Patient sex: M
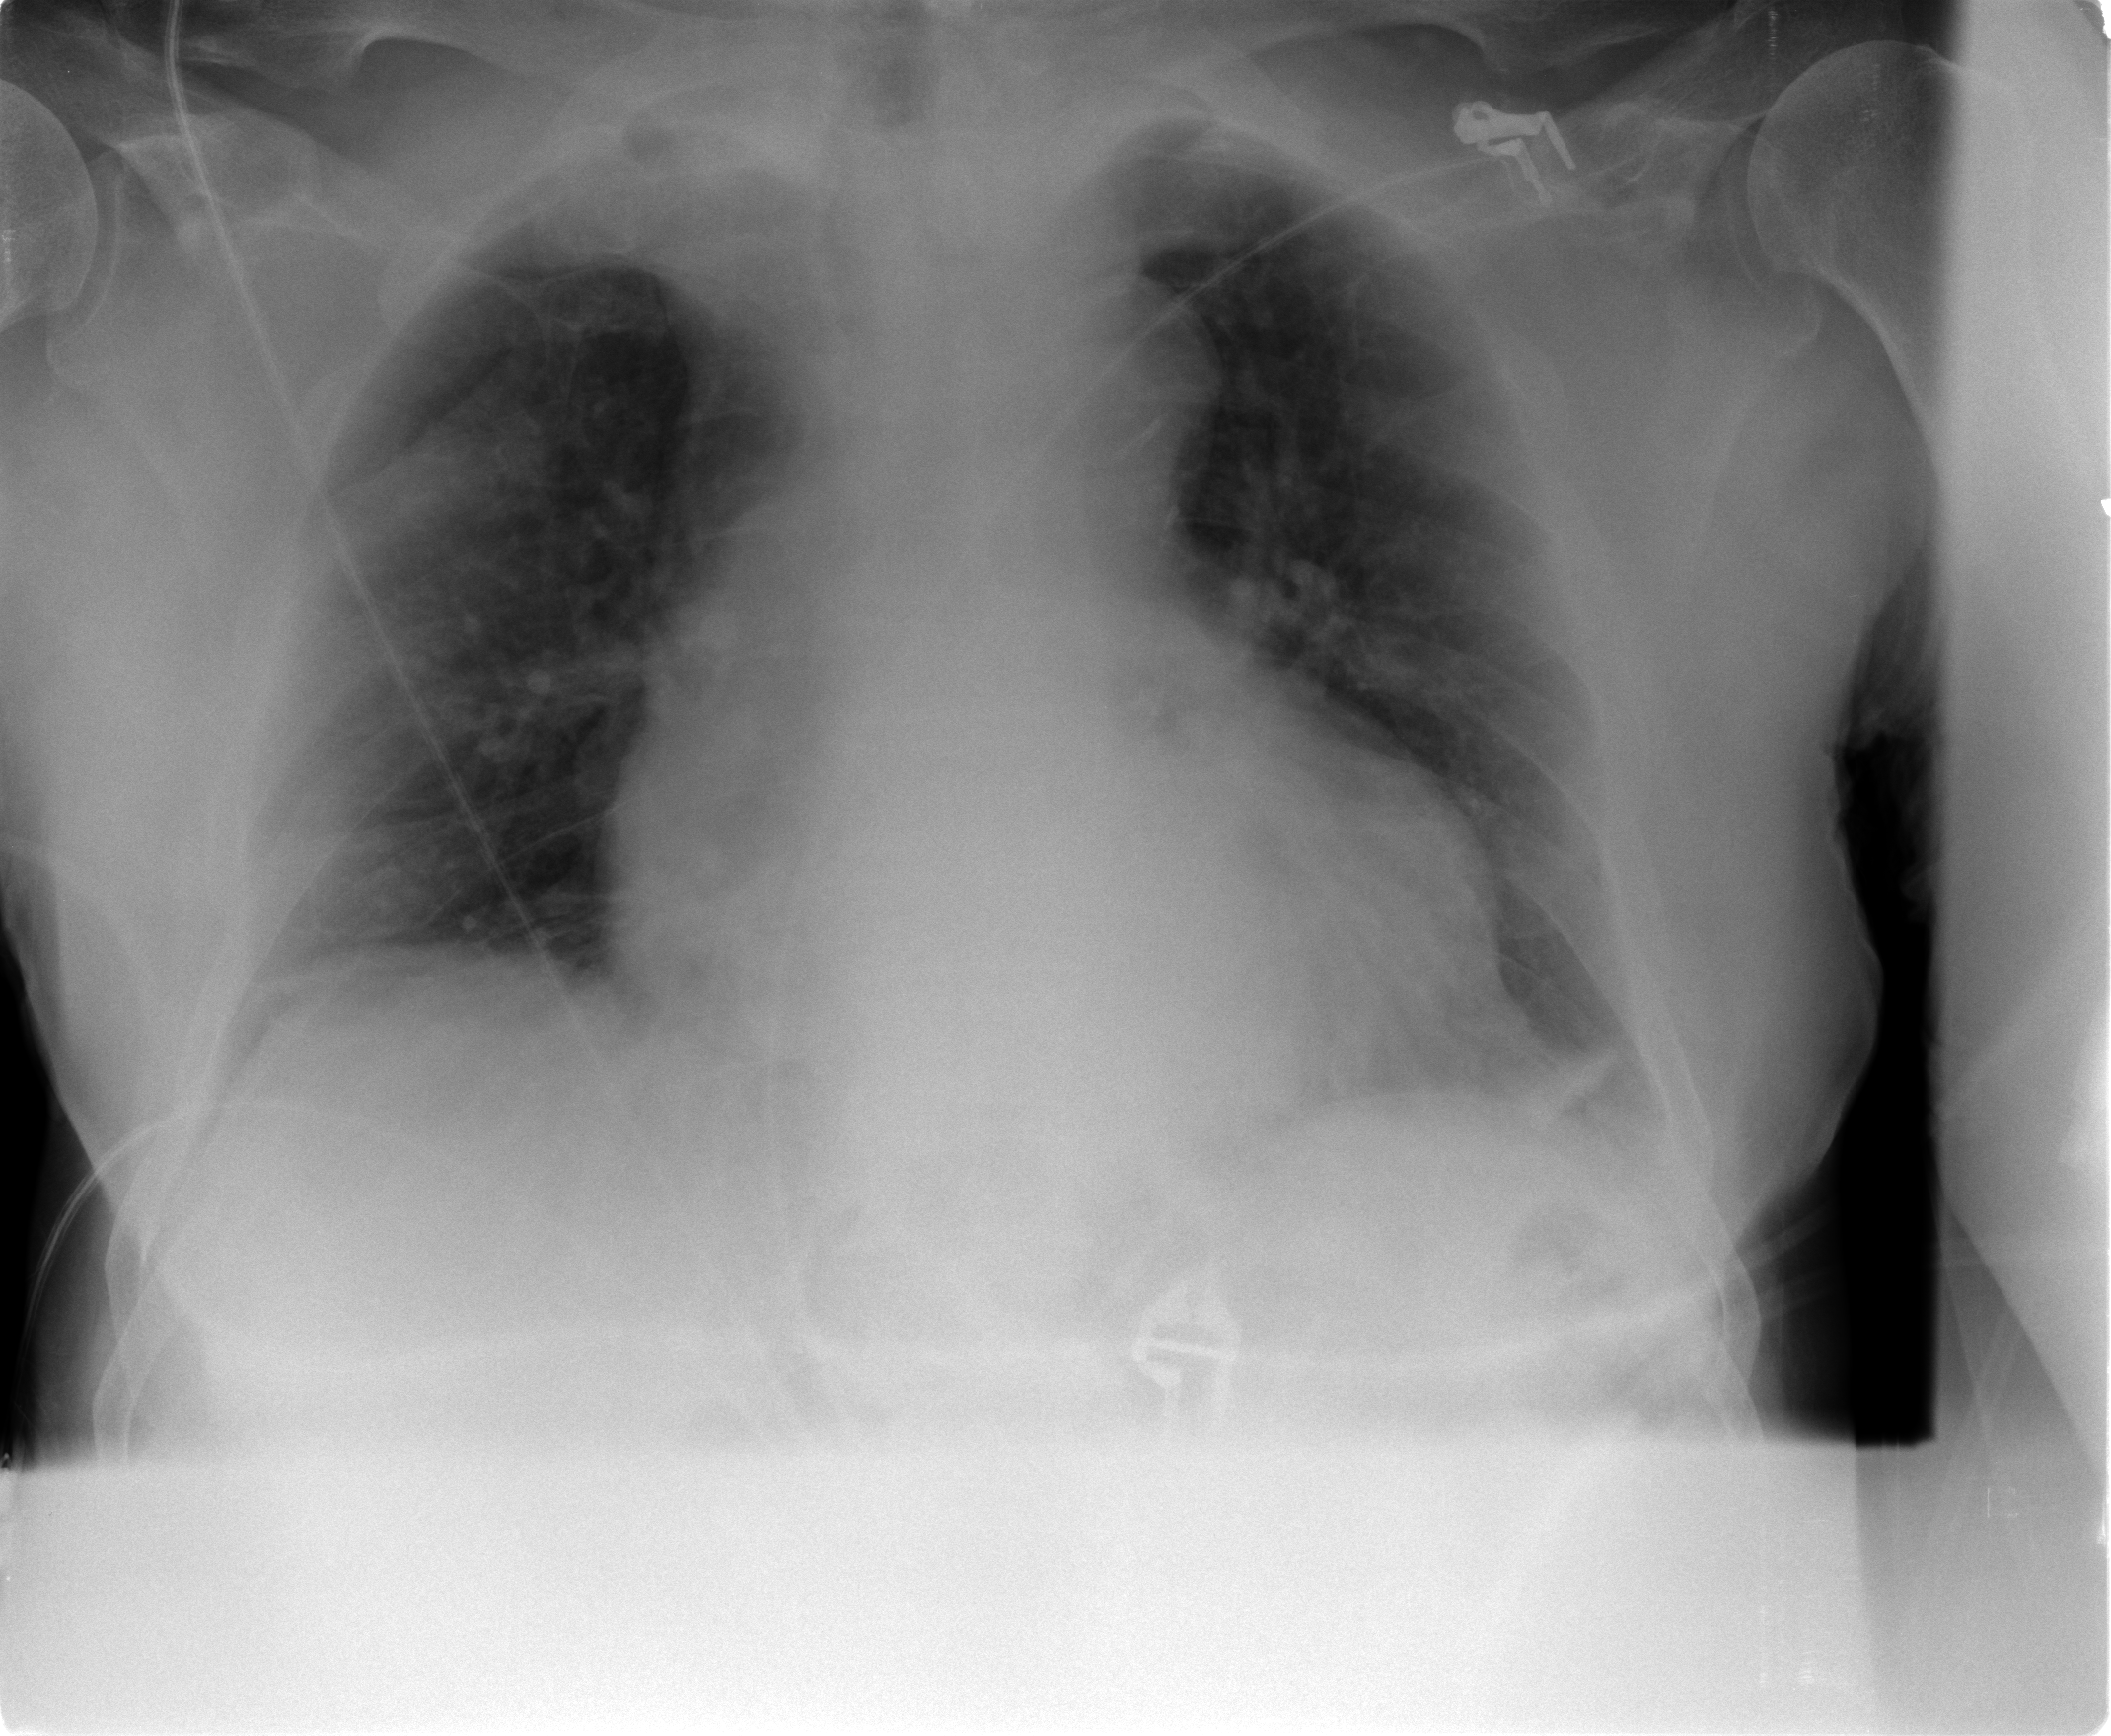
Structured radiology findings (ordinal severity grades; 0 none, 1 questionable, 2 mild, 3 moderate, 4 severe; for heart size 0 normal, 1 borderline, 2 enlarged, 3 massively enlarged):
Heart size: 3
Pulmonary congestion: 2
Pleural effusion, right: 0
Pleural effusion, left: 0
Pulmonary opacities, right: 0
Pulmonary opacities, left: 0
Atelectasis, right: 0
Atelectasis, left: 2